Aerial crown-view tile of a tropical tree (Barro Colorado Island, Panama), acquired 20250818:
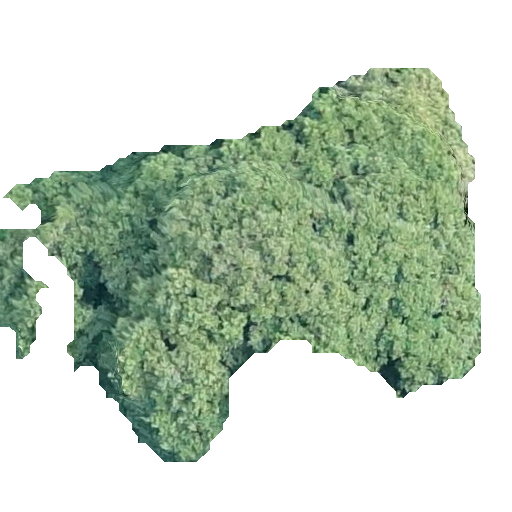
Species: Prioria copaifera
GBIF accepted scientific name: Prioria copaifera
Crown area: 167.747 m²